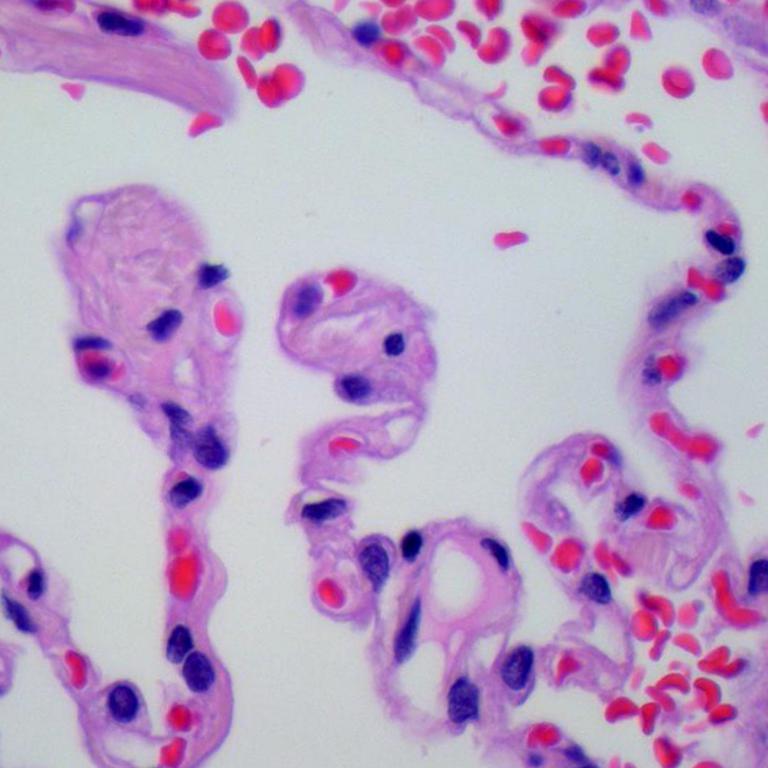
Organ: lung
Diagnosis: benign